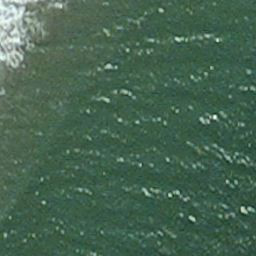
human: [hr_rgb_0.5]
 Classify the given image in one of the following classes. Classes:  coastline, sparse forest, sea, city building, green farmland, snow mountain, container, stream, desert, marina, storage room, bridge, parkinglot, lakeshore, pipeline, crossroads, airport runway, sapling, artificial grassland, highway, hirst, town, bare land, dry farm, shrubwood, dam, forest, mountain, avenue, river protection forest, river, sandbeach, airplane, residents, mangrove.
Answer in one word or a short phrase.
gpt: sea